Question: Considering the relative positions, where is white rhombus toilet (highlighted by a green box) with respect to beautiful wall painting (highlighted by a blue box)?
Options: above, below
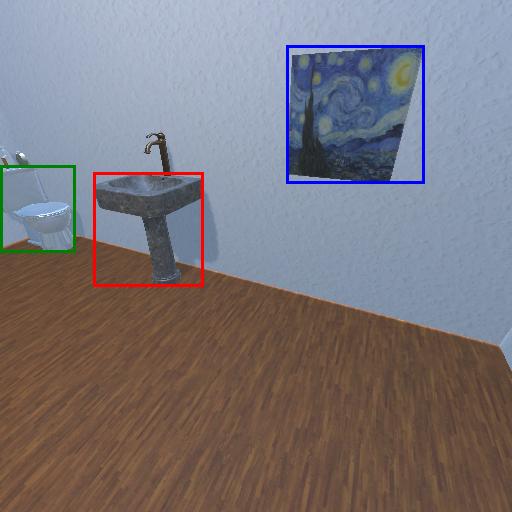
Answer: above